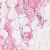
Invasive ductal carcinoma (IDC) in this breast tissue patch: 0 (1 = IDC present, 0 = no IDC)